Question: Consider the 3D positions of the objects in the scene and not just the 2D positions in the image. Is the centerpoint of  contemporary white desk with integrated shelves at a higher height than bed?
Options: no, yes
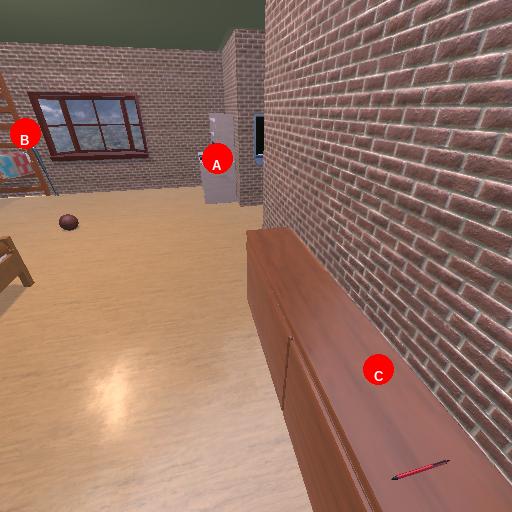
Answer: no